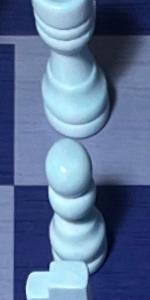
Label: Pawn_White